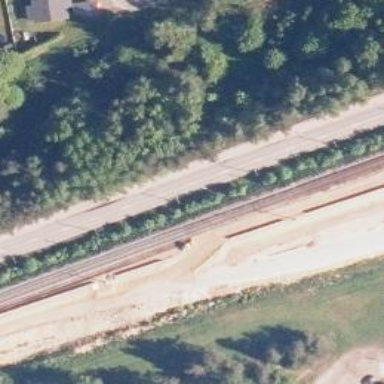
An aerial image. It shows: Railway track with continuous electrified contact line.